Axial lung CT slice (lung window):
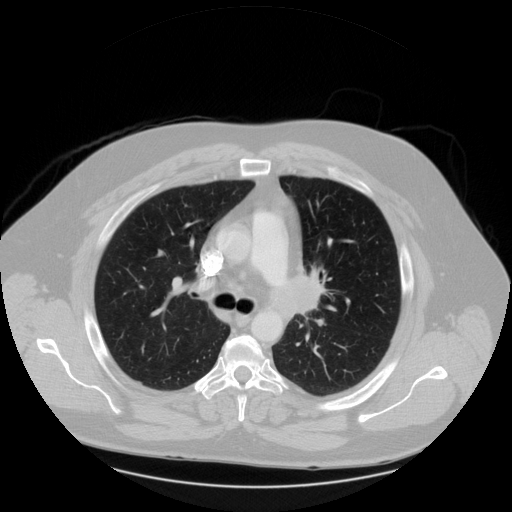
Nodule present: no